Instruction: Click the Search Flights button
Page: home
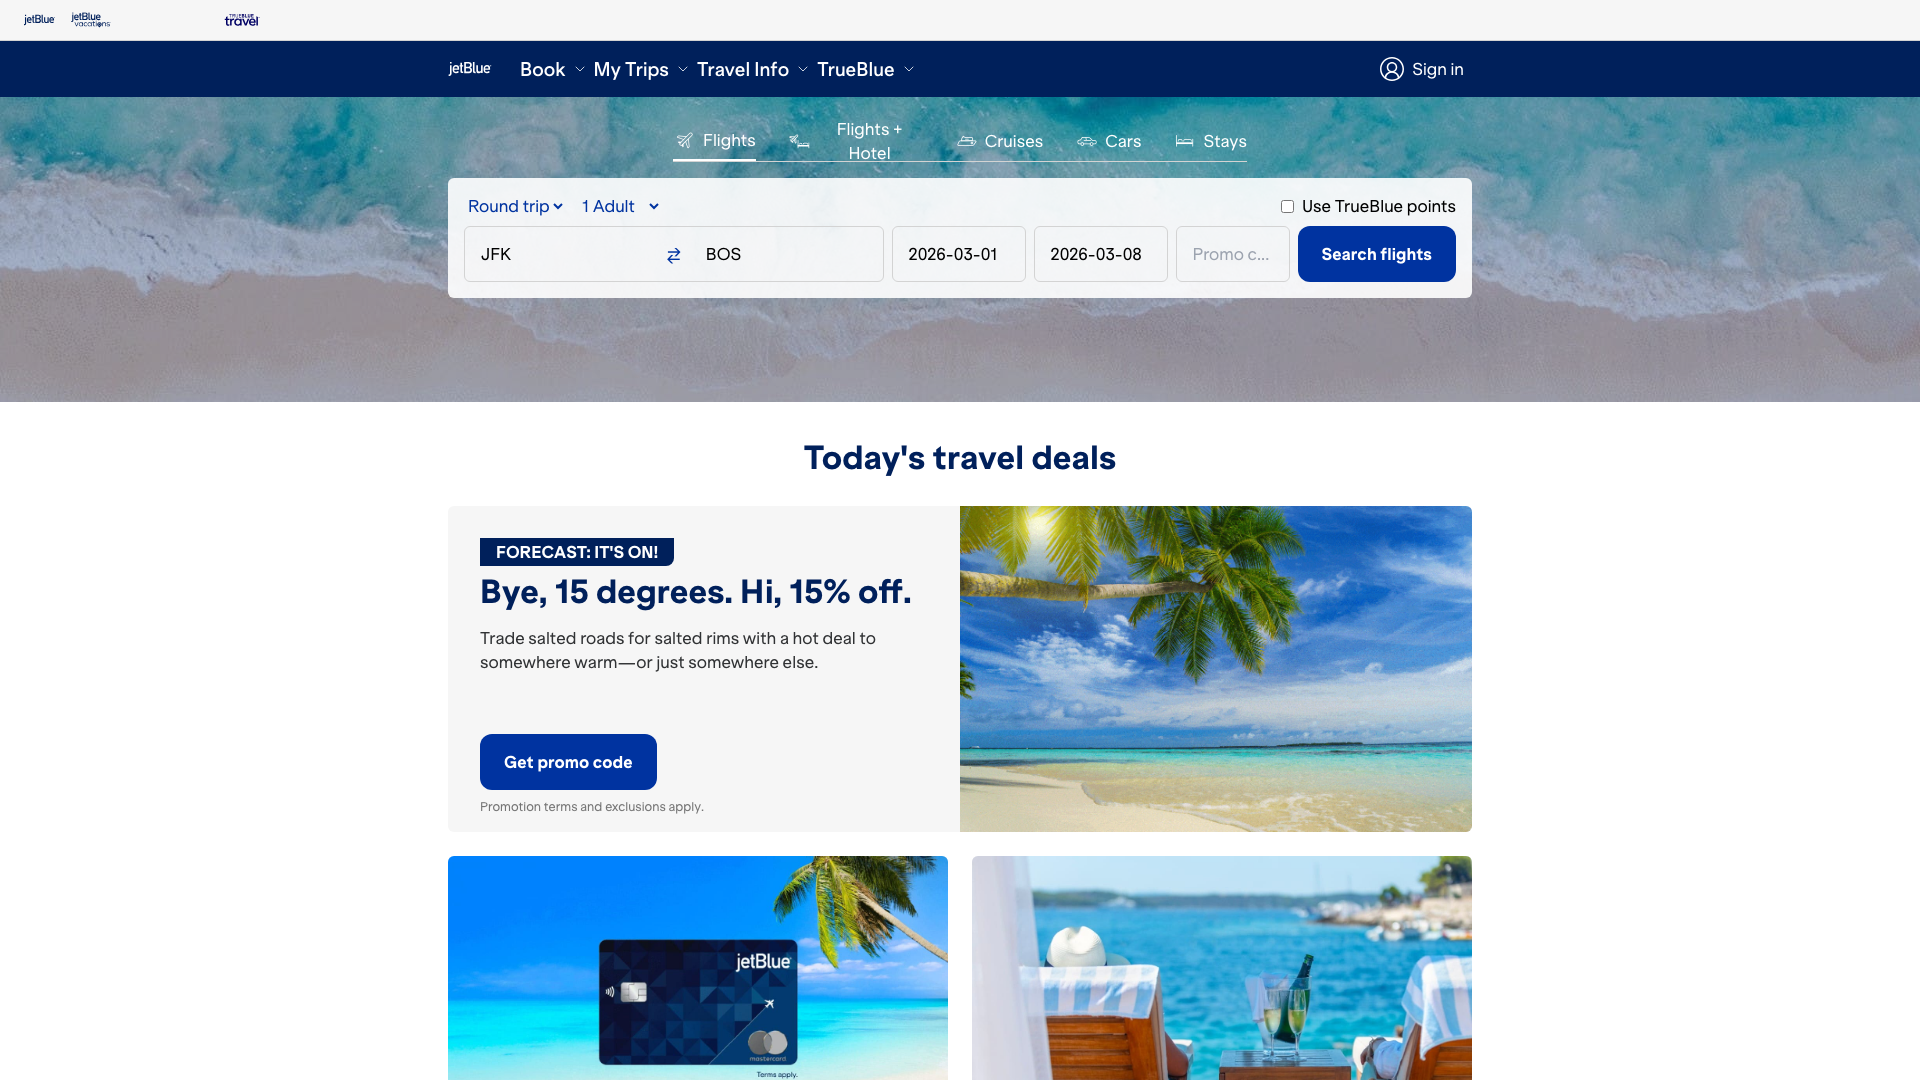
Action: click